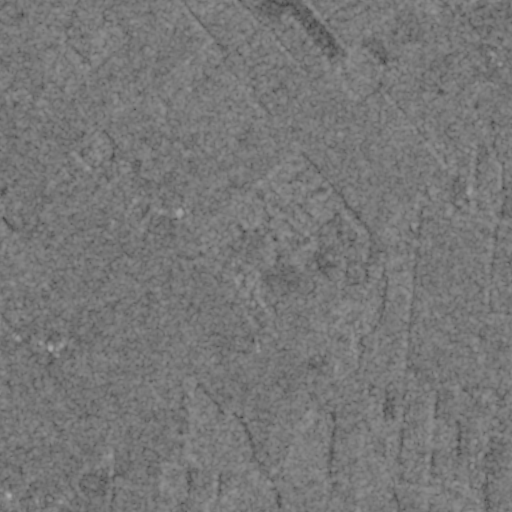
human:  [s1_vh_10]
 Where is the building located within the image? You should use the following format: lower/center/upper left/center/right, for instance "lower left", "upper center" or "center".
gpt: The building is located in the lower left of the image.
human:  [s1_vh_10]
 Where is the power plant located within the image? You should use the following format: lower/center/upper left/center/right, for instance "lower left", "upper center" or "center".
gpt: There is no power plant in the image.

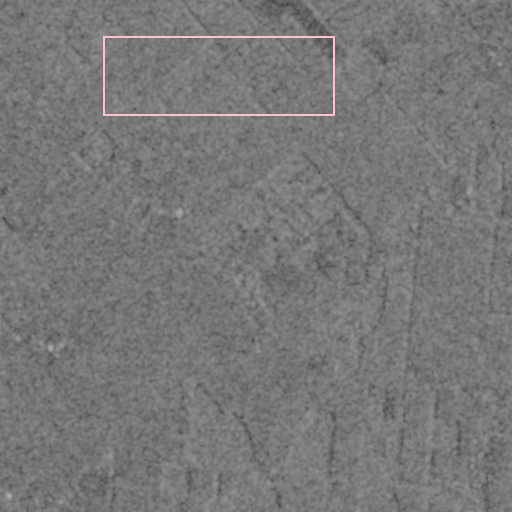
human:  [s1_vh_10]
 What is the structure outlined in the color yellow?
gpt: There is no yellow outline.
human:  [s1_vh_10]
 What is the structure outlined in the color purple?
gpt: There is no structure outlined in purple.